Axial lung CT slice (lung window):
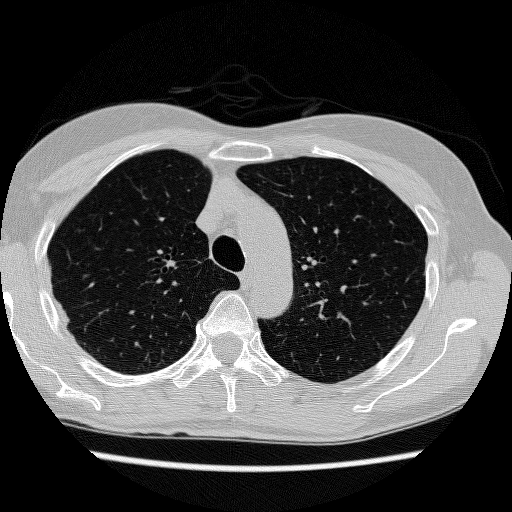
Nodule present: no